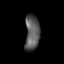
Tissue: skin
Cell type: Fibroblasts
Senescence score: 0.7086
Nuclear area (px): 510
Mean DAPI intensity: 90.335